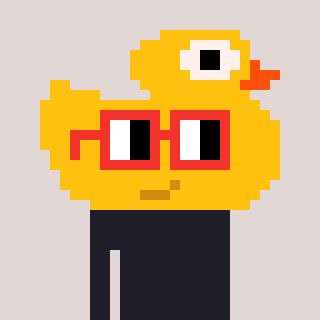
a pixel art character with square red glasses, a ducky-shaped head and a grayscale-colored body on a warm background